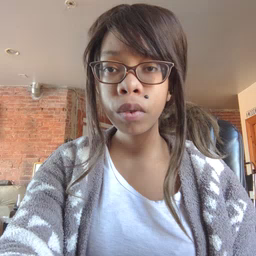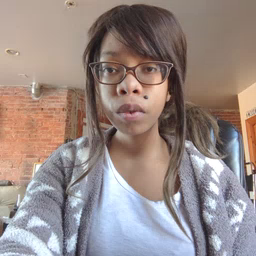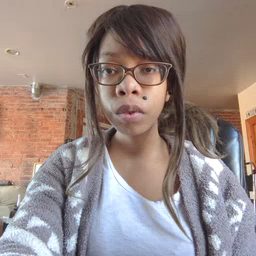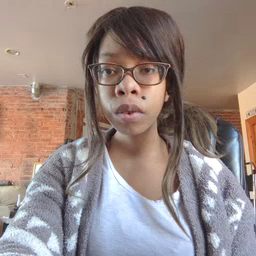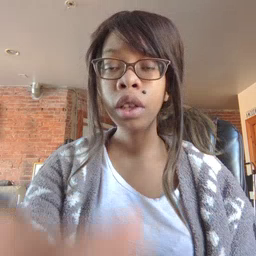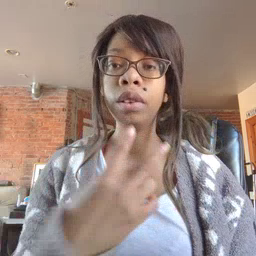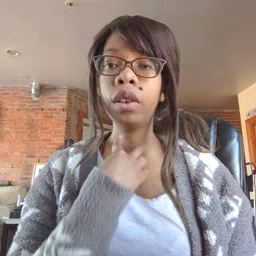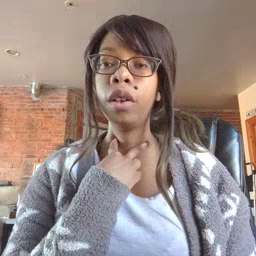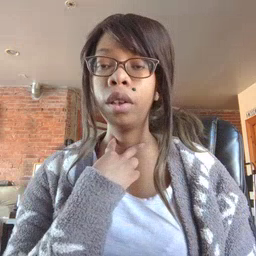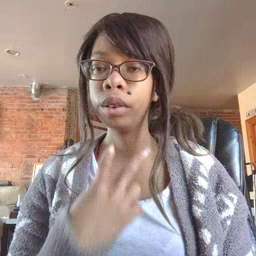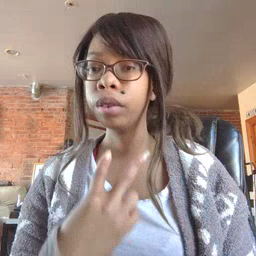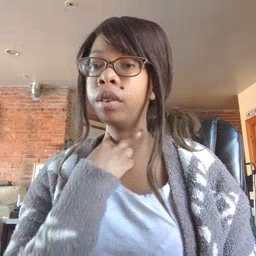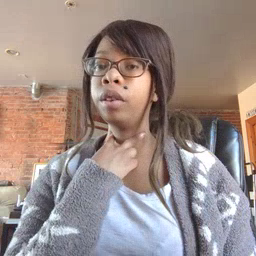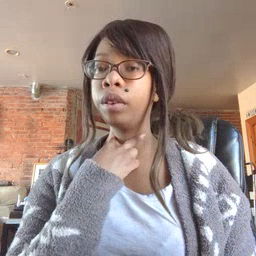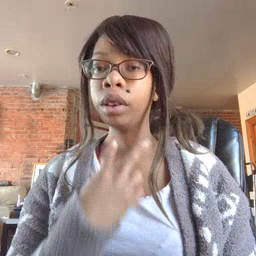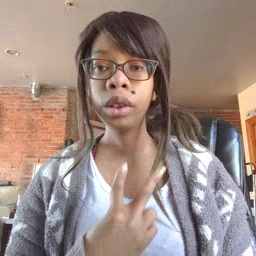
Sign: stuck